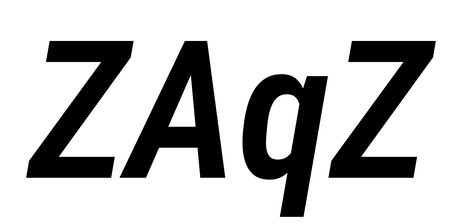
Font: Roboto-Italic_Condensed_SemiBold_Italic